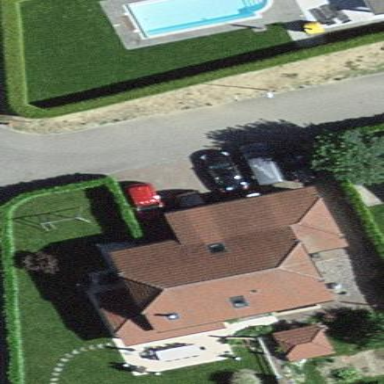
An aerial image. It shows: Residential building.